Field crop: maize
Growth stage: 2
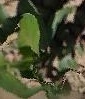
Species: maize